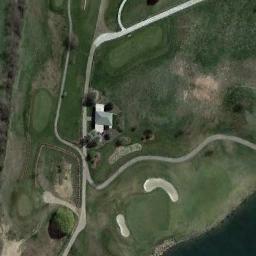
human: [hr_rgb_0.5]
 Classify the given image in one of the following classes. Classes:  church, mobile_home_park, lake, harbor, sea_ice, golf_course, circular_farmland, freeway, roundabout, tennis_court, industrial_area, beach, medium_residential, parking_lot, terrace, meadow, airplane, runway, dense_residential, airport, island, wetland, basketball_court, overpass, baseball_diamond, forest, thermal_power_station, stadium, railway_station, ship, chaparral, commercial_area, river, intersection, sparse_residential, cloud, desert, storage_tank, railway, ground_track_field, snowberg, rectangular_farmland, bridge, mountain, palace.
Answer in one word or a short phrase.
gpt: golf_course